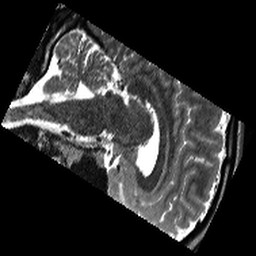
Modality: T2w
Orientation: sagittal
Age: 24
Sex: male
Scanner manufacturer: siemens
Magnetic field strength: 3 T
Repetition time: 13.15 s
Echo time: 0.082 s